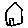
Label: house